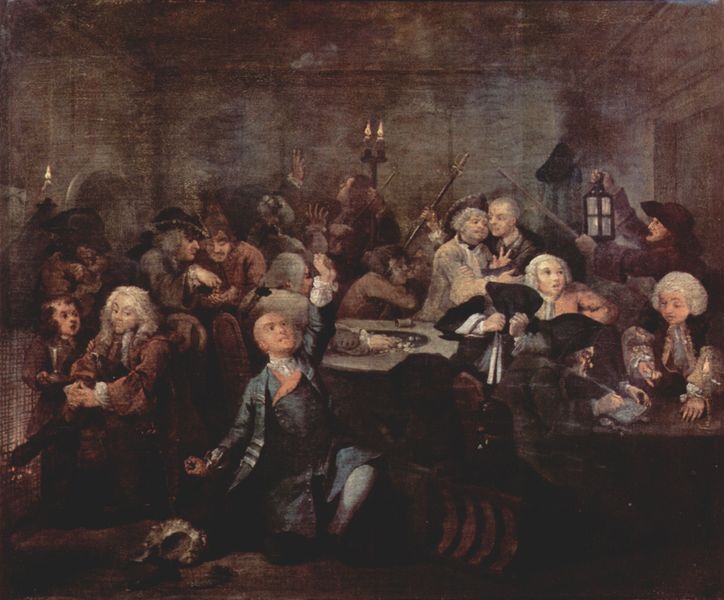
Titel: In der Spielhölle
Künstler: William Hogarth
Standort: London
Institution: Sir John Soane's Museum
Schlagwörter: blau, dunkel, feder, gemälde, gruppe, kampf, mann, schatten, weiß, menschen, ocker, sitzen, bewegung, braun, fenster, frankreich, frau, hell, hut, hüte, lampen, laterne, licht, männer, nacht, orange, raum, reden, schwarz, stühle, szene, tisch, tische, tür, zimmer, rot, beige, fest, gesellschaft, malerei, menge, teppich, versammlung, alkohol, bärte, feier, feiern, gelage, kneipe, trinken, wand, arm, barock, pelz, trauer, gesten, hände, innenraum, niederlande, boden, haare, interieur, adel, decke, kind, england, genre, stock, szenerie, chaos, perücke, spieler, lila, violett, monochrom, moment, laut, angst, soldaten, essen, tafel, salon, spielen, glatze, lesen, kerze, kerzen, leuchter, stube, junge, knie, freude, tor, impression, wände, spiel, umarmen, flammen, geld, aufruhr, porträts, zentralperspektive, gaststätte, revolution, schwert, schwerter, streit, uniform, waffen, knien, degen, ecken, kerzenhalter, öffnung, gewehr, brief, schreiben, schreien, dramatik, kniend, diskussion, schreiber, anbeten, perücken, schwur, herrenzimmer, kandelaber, gasthaus, wirtshaus, perrücke, perrücken, vorne, fackeln, voll, aktion, roulette, dreispitze, diskussionen, glatzkopf, lärm, jubeln, hogarth, nachtwächter, persüektive, kartenspieler, buchführung, rake, runder tisch, trunksucht, 18. jahrhundert, zecke